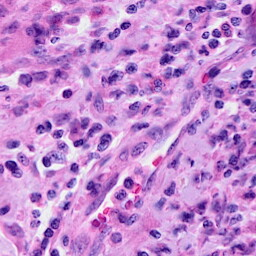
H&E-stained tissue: Cervix